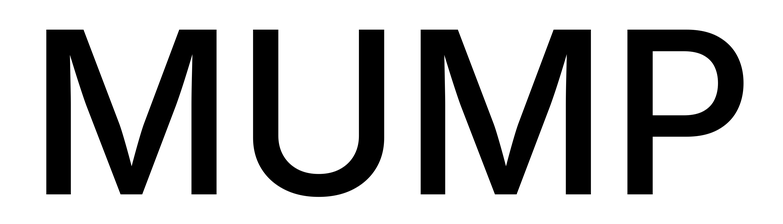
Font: Inter_Medium